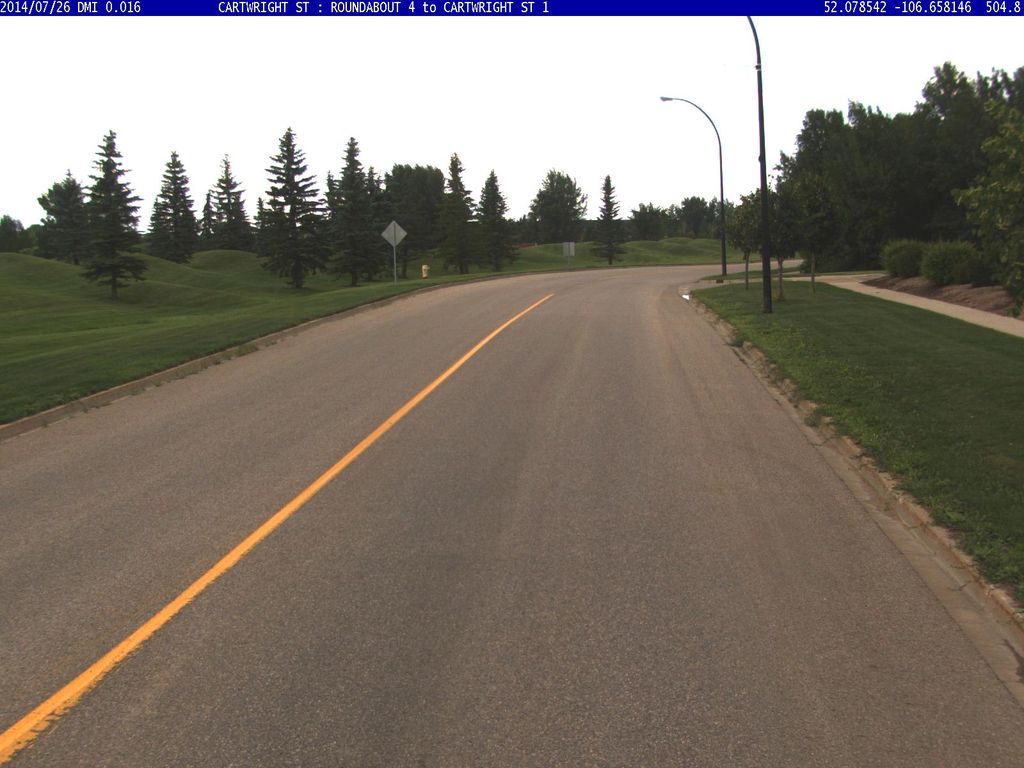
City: saskatoon